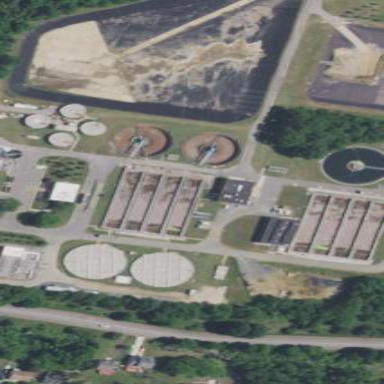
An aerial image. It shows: Wastewater plant.